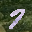
Label: 7